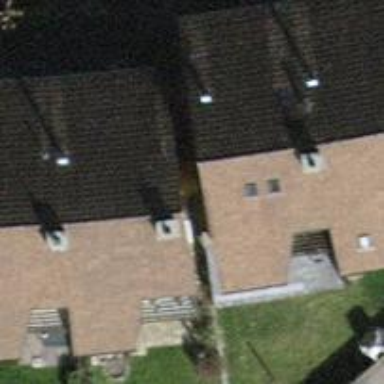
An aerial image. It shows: Semi-detached house.